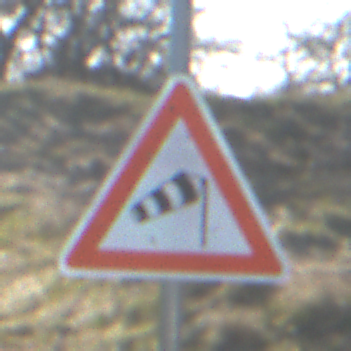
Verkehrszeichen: SeitenwindVonRechts
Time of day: MorningAfternoon
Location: Outdoor (Nature)
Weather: PartlyCloudy
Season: NotSpecified
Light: Natural